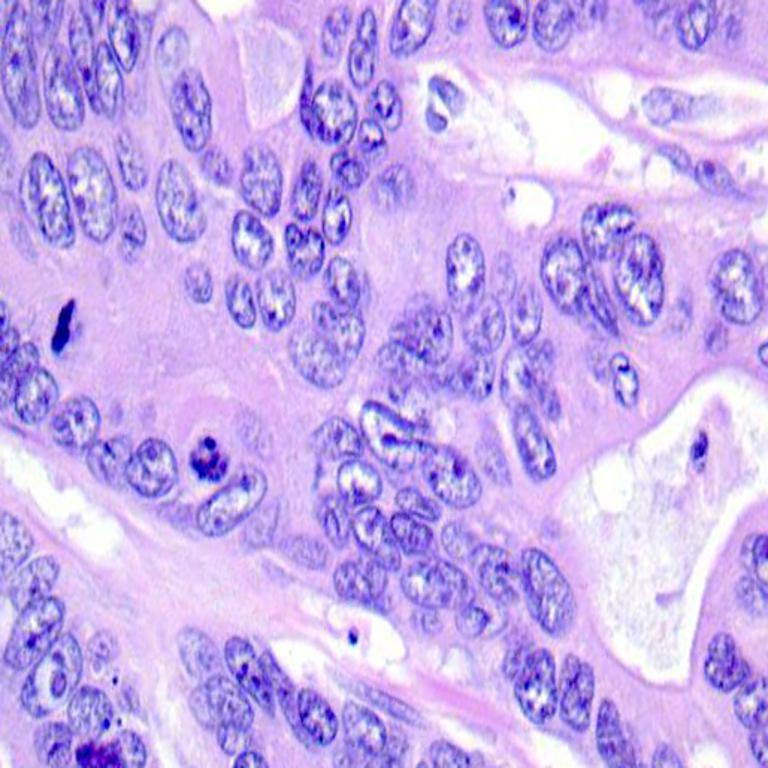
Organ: colon
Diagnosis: adenocarcinomas